Interaction volume radius: 5 \u00c5
Interaction volume height: 15 \u00c5
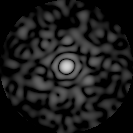
Disorder parameter: 0.8198